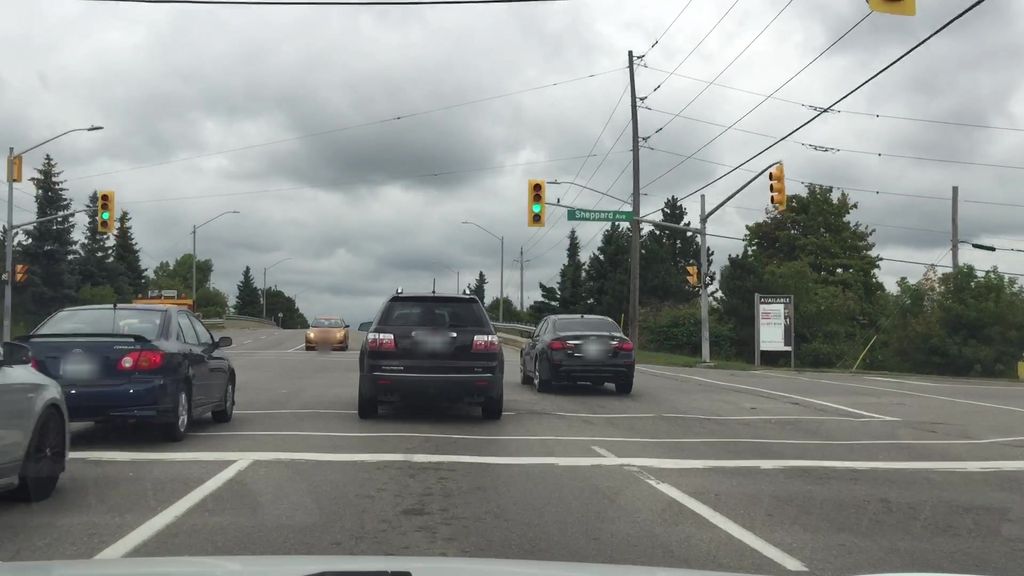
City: toronto